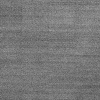
Atmospheric dust classification: dusty